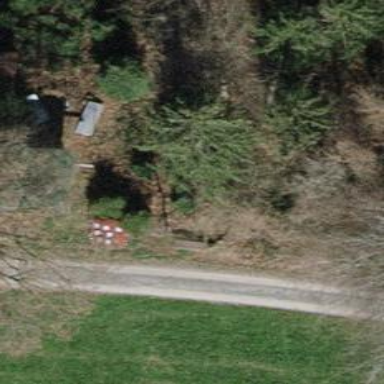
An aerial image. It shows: Brown bench.